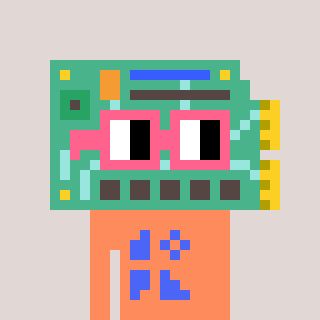
a pixel art character with square pink glasses, a chipboard-shaped head and a peachy-colored body on a warm background